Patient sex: M
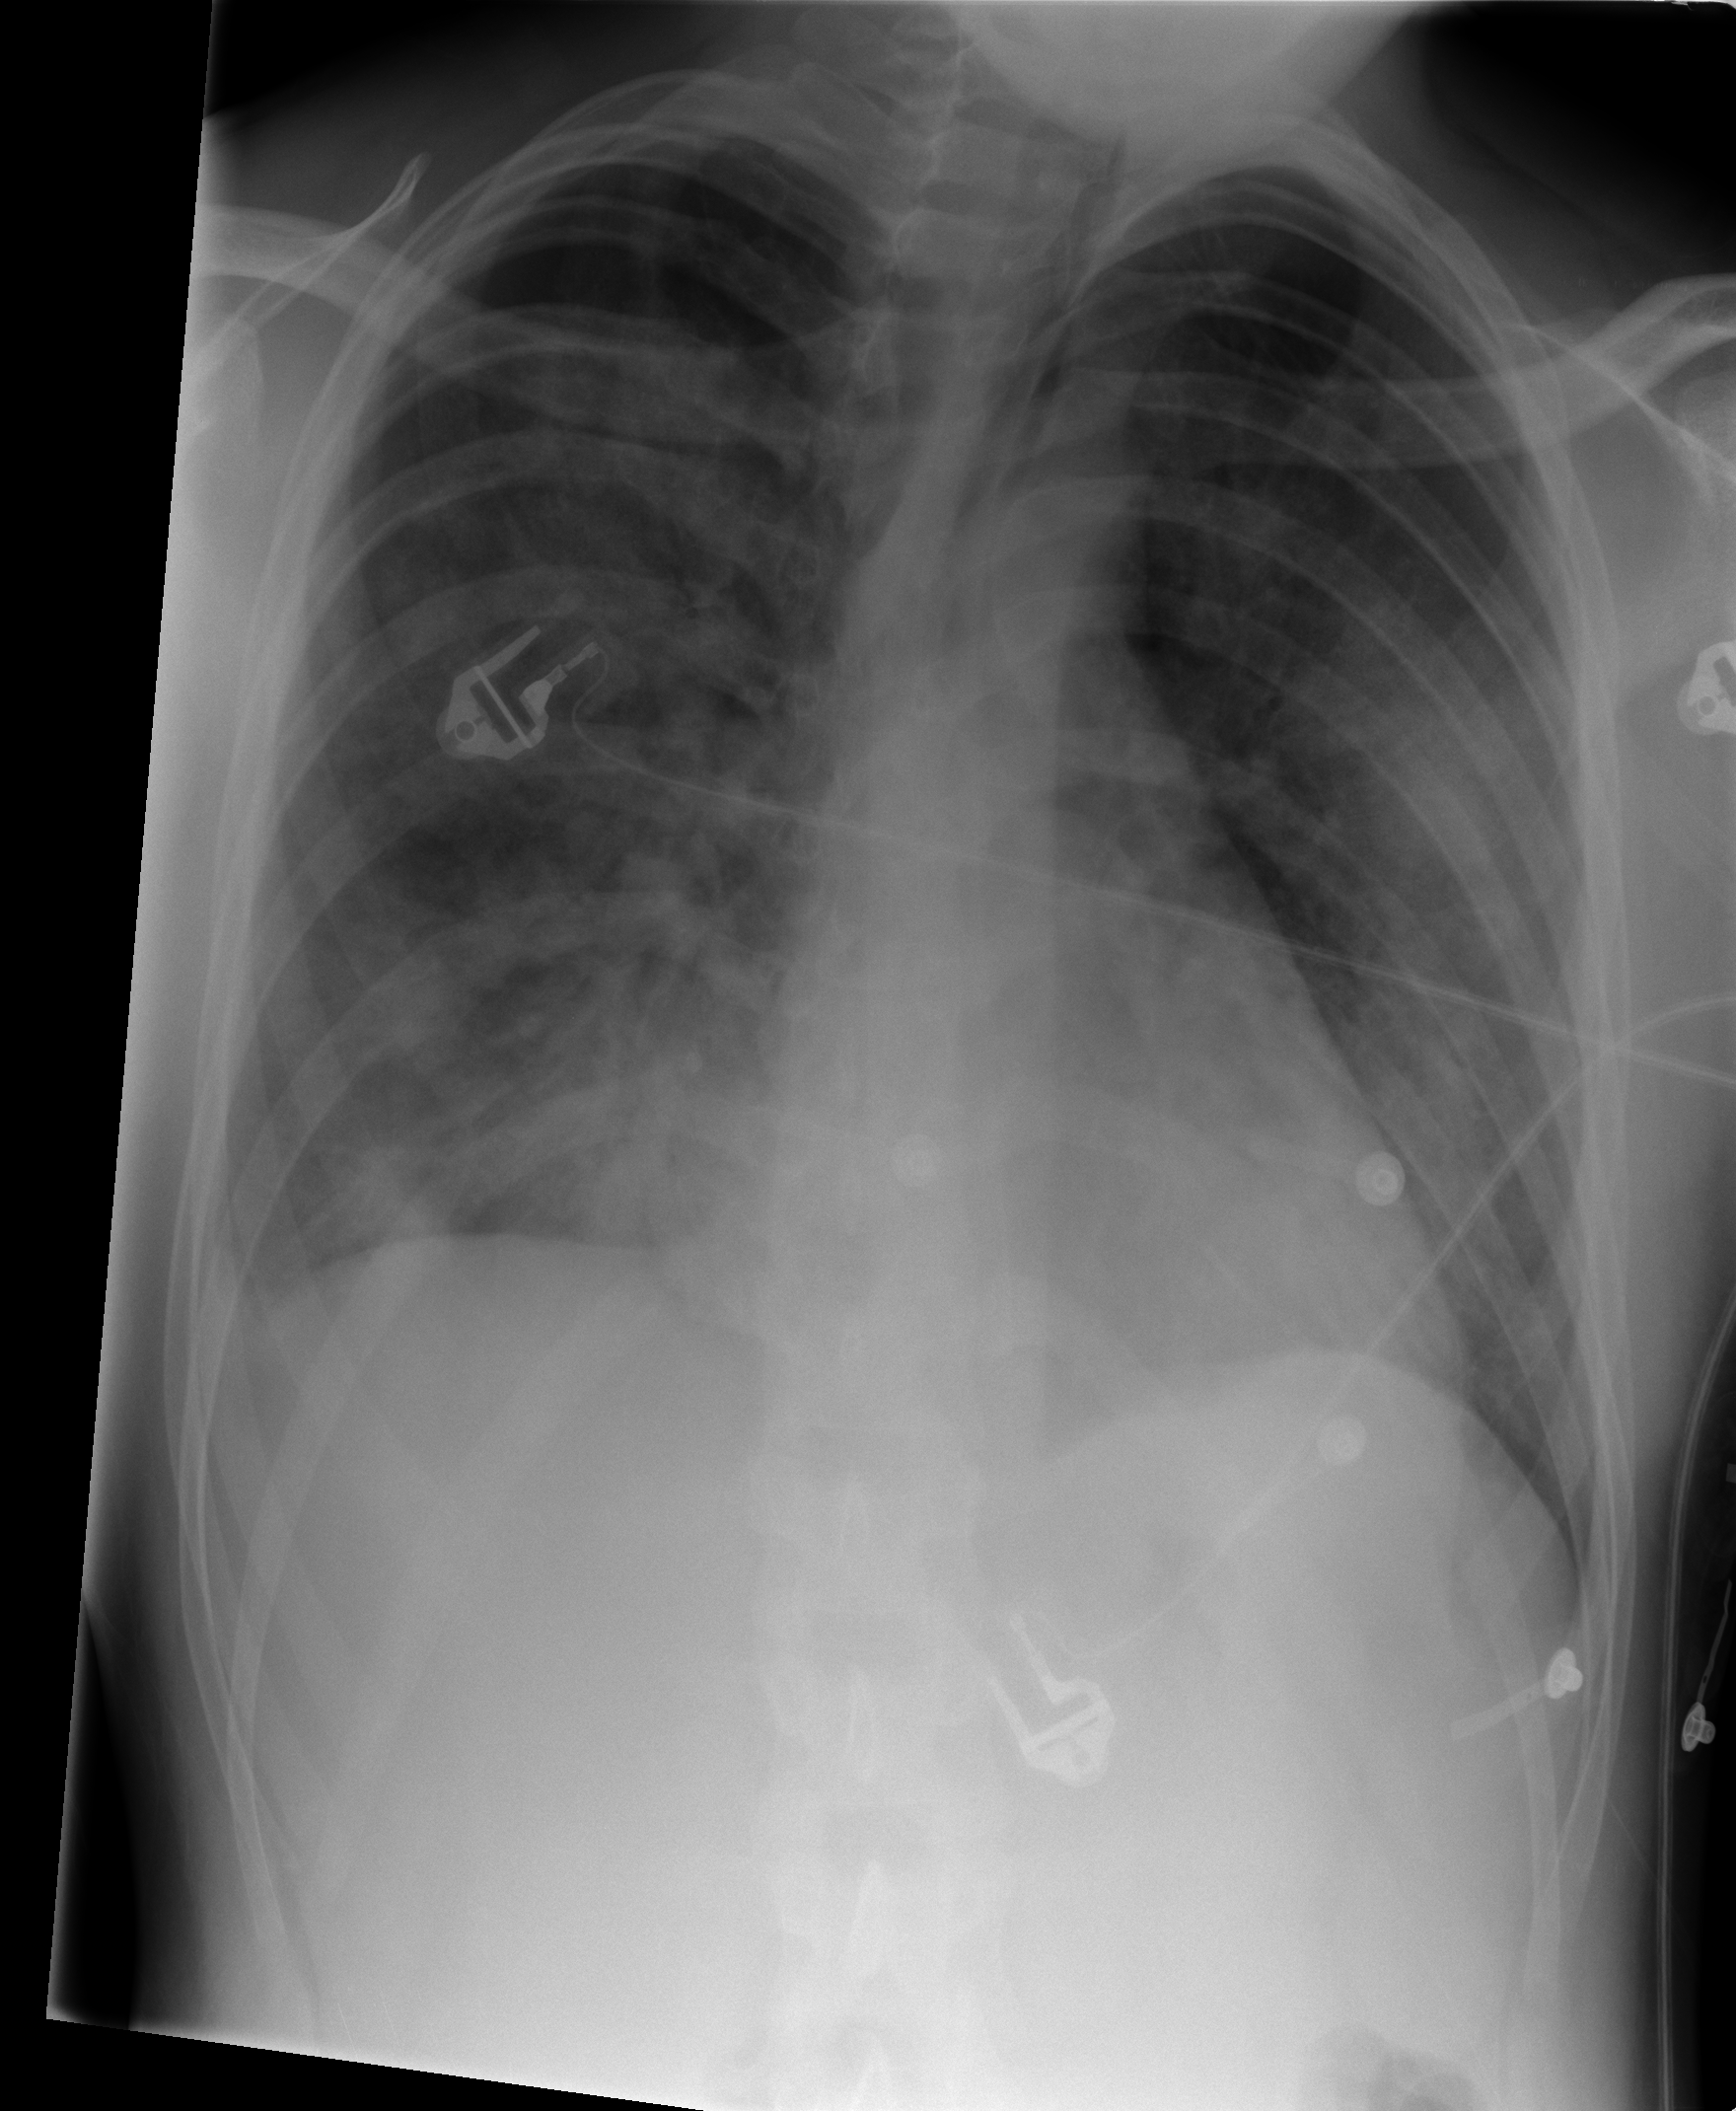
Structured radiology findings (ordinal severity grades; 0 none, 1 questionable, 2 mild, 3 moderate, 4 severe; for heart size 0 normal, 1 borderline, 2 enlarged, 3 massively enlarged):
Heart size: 0
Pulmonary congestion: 0
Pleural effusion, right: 0
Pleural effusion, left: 0
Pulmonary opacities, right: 3
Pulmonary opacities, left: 2
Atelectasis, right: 2
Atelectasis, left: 2